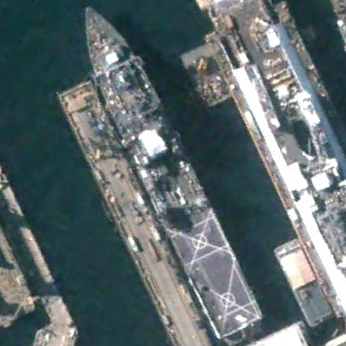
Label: combat